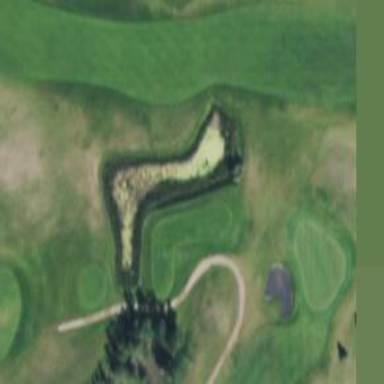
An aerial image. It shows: Scenic view of water hazard on golf course. The natural water feature adds beauty to the landscape.